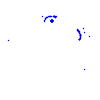
Particle: proton